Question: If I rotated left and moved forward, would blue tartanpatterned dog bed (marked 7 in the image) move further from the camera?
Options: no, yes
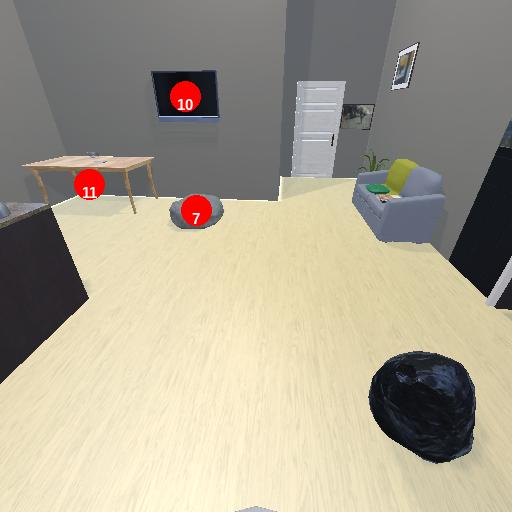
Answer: no